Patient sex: M
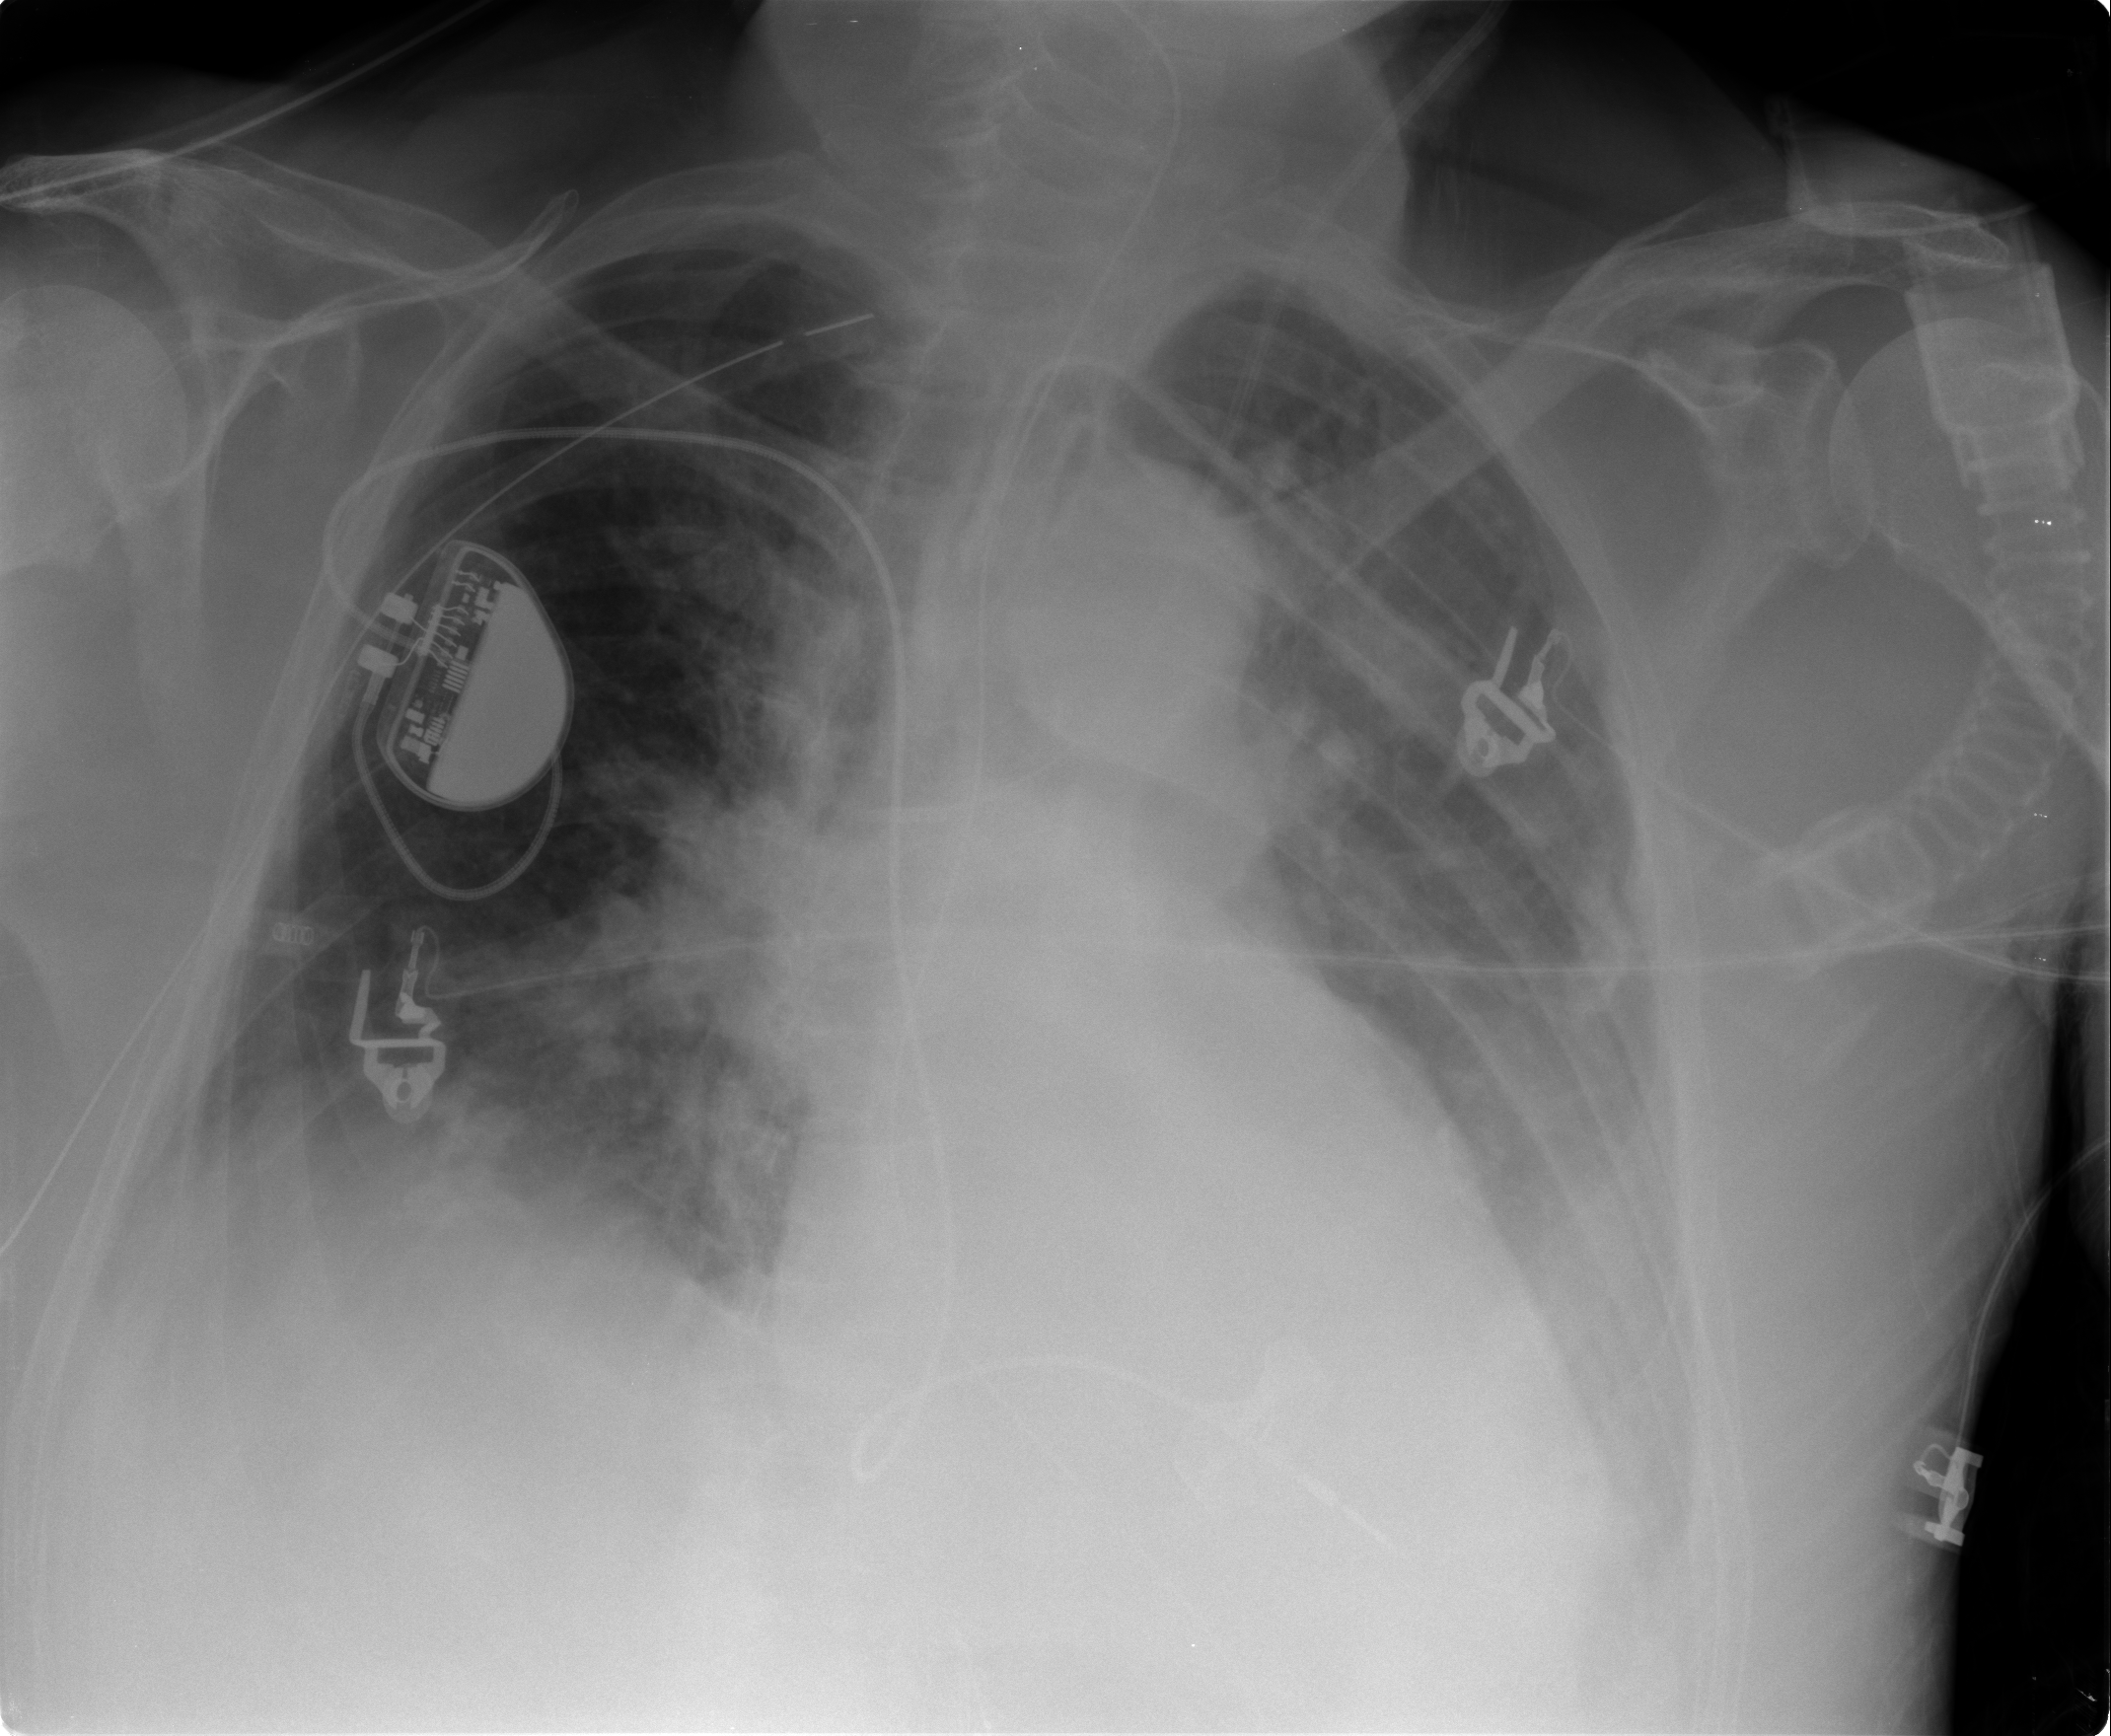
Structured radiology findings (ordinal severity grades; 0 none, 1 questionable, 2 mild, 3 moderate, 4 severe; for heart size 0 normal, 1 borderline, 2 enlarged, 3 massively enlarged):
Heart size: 1
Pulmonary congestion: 1
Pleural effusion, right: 0
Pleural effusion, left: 2
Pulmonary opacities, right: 0
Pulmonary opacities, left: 2
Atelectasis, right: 2
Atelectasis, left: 2